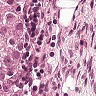
Metastatic tissue present: yes